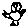
Label: bird